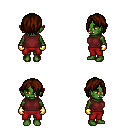
a pixel art fantasy rpg character, female body template, orc, green skin, maroon sleeveless shirt, red pants, brown bangs hairstyle, gold gloves, four views (front, back, left, right), 2x2 character sprite sheet, small pixel art, hard edges, no anti-aliasing